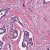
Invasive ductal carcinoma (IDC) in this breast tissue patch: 1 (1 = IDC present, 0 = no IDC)